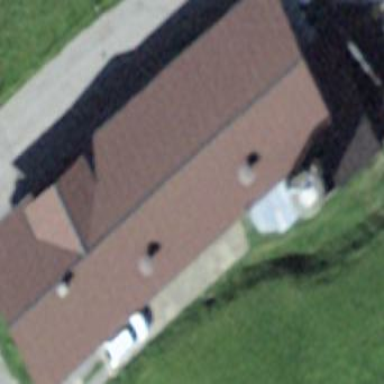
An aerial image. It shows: Farm building.